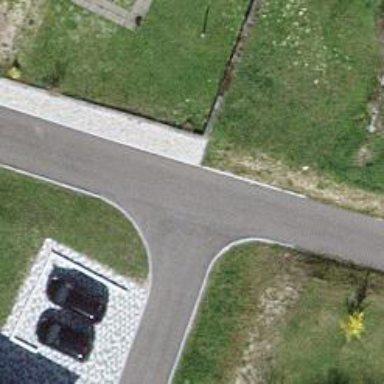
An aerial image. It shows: Residential road.